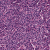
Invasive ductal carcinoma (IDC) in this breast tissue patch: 1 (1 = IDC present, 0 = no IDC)